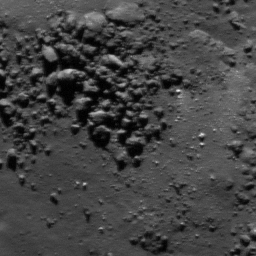
Pit: Rutherfurd 2
Host crater: Rutherfurd
Host type: impact_melt
Lunar coordinates: latitude -60.776, longitude 348.253